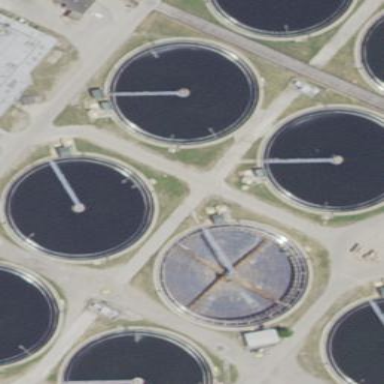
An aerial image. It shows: Image of wastewater.